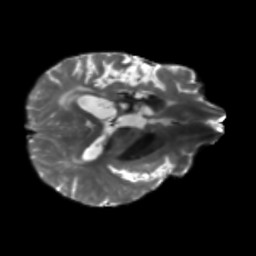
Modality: T2w
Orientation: axial
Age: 59
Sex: male
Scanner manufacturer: siemens
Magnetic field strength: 3 T
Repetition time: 5.25 s
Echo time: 0.08 s